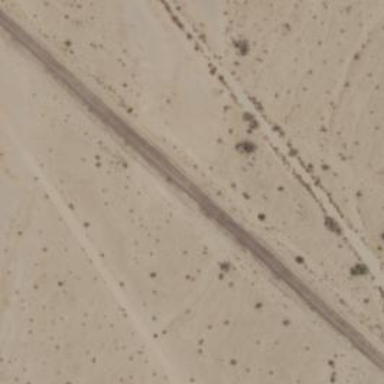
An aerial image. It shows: Abandoned railway.